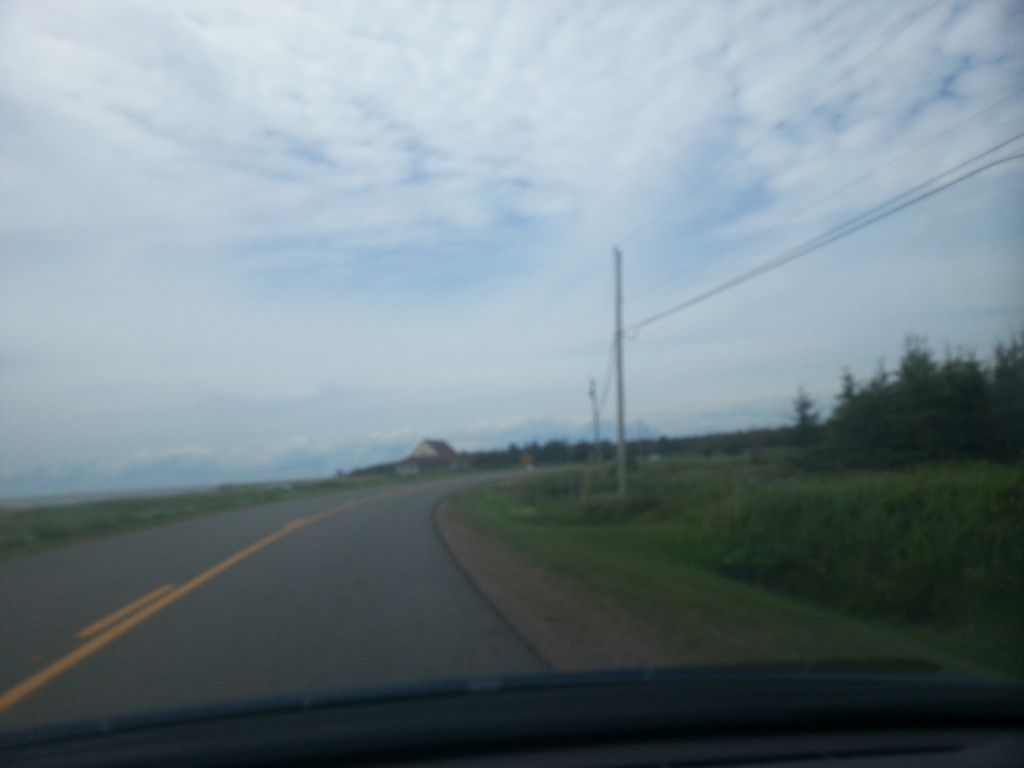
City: charlottetown